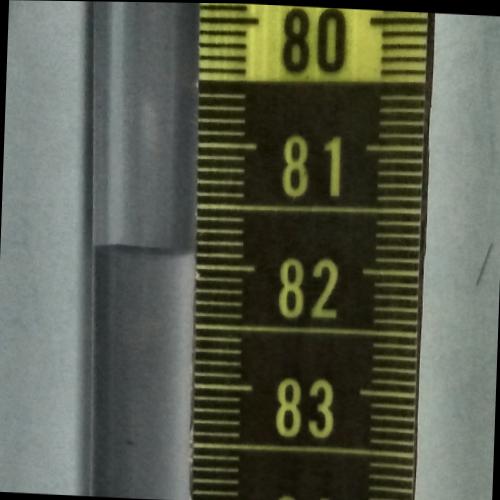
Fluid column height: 81.9 cm